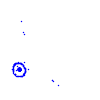
Particle: electron